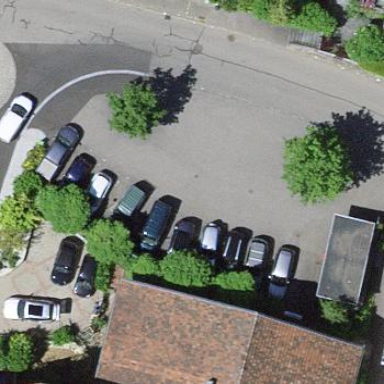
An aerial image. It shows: Parking area with surface.